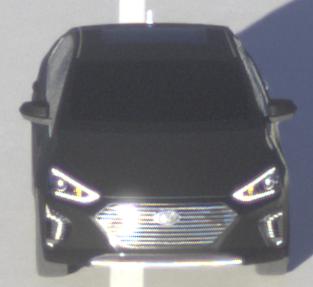
Make: Hyundai
Model: IONIQ Hybrid
Detailed model: IONIQ (AE) Hybrid
Model produced from: 2016/10
Model produced until: 2018/08
Doors: 5
Color: black
Road condition: wet road
Daytime: sunrise or sunset
Contrast: high contrast